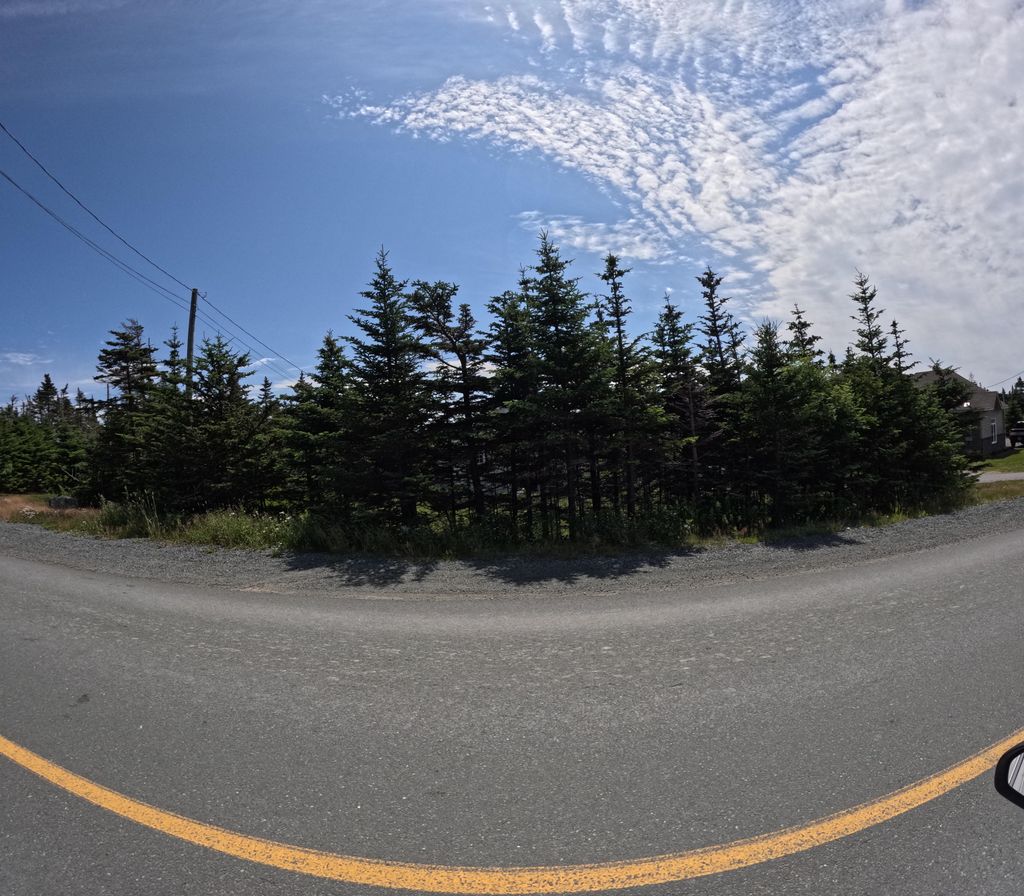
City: st_johns